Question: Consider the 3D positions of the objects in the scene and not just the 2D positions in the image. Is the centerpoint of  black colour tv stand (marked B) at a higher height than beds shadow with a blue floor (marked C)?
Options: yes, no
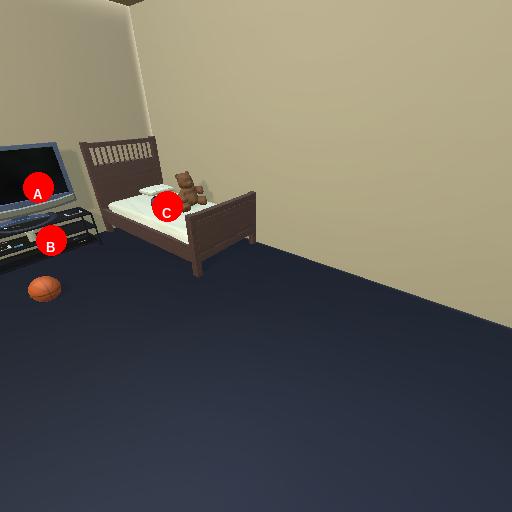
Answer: yes